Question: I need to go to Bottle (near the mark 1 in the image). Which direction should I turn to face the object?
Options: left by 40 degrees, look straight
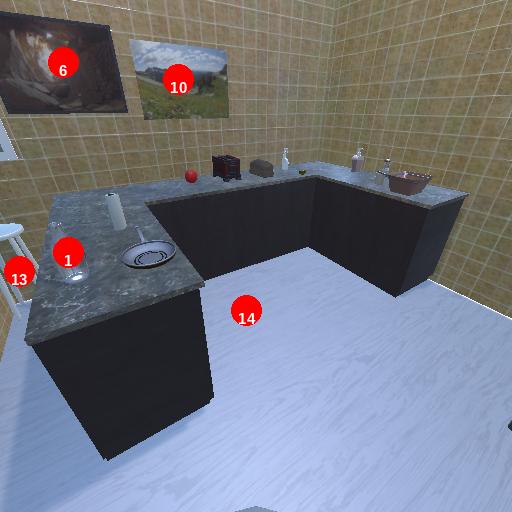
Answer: left by 40 degrees